八年级 · 度量几何学
如图, 已知 $A B=A C, \angle B=55^{\circ}$, 根据尺规作图痕迹, 可求出 $\angle D A C$ 的度数为 ( )

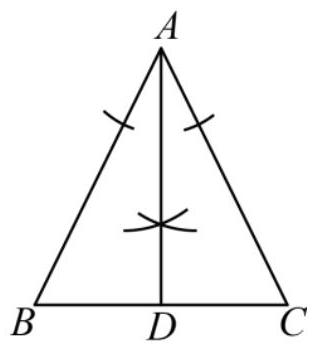
A. $45^{\circ}$
B. $40^{\circ}$
C. $35^{\circ}$
D. $30^{\circ}$
答案: C